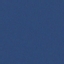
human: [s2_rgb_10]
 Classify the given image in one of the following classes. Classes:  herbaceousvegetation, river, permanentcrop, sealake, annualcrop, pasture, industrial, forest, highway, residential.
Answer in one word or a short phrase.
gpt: SeaLake